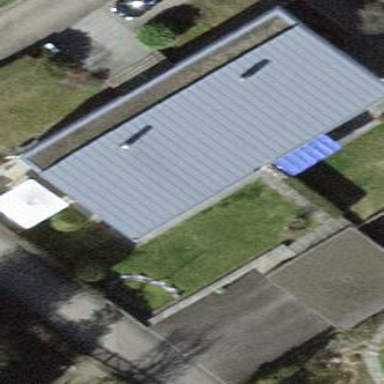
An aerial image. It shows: Light gray skillion-roofed house.